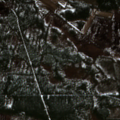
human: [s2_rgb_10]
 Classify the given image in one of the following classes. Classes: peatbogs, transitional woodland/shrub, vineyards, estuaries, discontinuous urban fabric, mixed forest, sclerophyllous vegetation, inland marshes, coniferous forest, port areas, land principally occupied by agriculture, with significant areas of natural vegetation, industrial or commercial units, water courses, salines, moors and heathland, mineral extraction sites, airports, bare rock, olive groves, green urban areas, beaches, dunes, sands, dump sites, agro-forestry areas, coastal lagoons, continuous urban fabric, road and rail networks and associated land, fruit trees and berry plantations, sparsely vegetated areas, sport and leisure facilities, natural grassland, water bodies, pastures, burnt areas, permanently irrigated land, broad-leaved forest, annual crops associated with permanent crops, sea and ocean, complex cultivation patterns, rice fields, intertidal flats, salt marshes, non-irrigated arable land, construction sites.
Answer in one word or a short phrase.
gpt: coniferous forest, mixed forest, transitional woodland/shrub, peatbogs